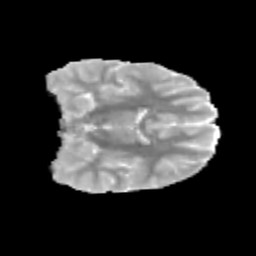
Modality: MD
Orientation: coronal
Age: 9
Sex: male
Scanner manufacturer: siemens
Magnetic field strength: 3 T
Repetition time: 3.8 s
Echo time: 0.07 s